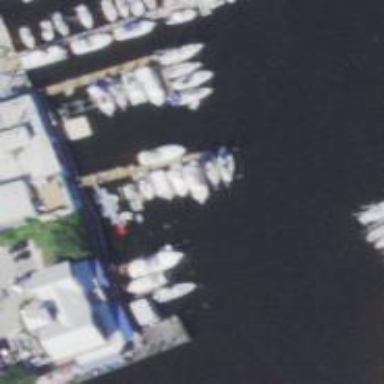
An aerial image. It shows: Pier with mooring facilities.